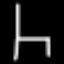
Label: chair